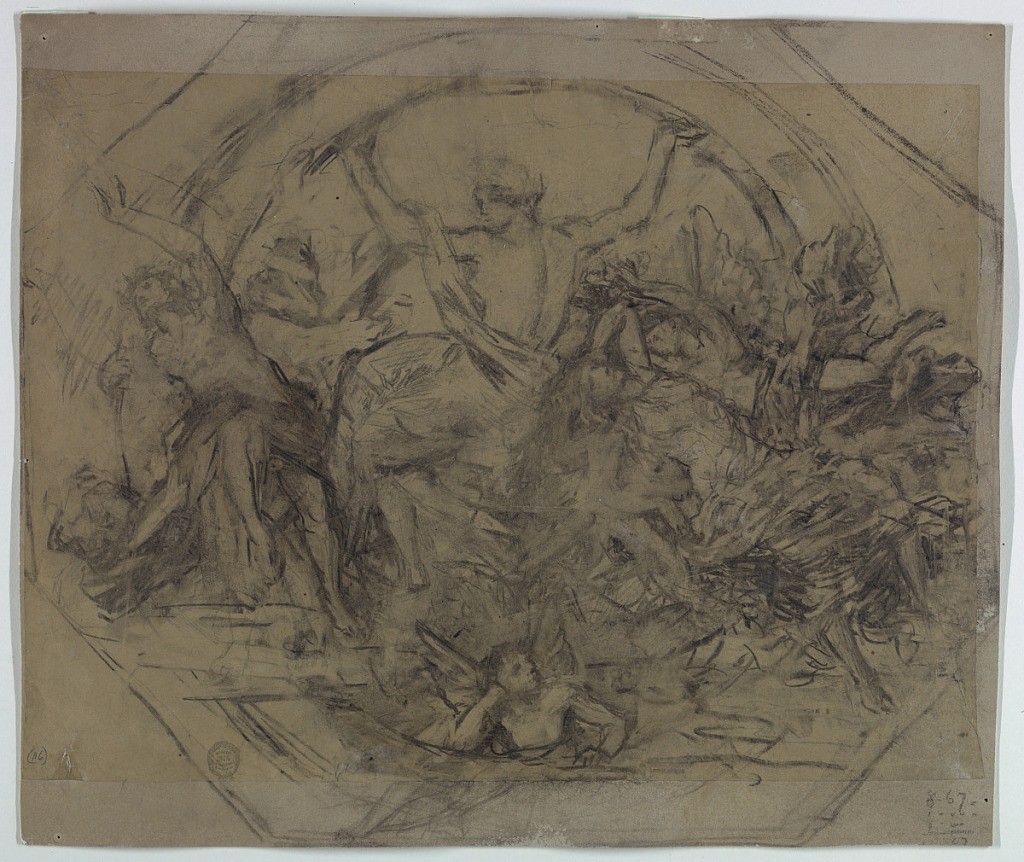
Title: Study for "Zodiac"
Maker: Francis Augustus Lathrop, American, 1849–1909
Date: ca. 1894
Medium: Charcoal, brush and wash, graphite on paper mounted to board
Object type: Drawing
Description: Sketch of figures in loose garments within a wheel.